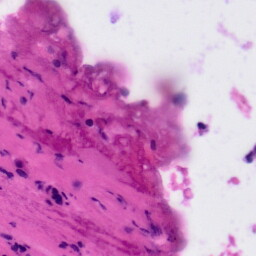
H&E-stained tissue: Tonsil